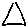
Label: triangle